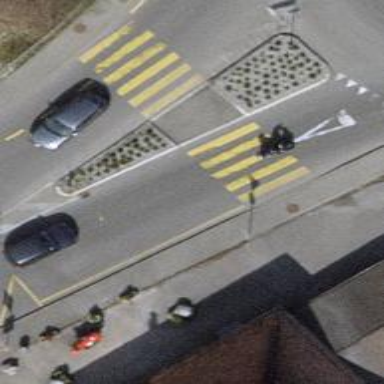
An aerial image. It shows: Marked zebra crossing on the road.